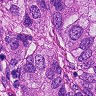
Metastatic tissue present: yes